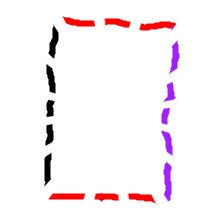
Shape: rectangle